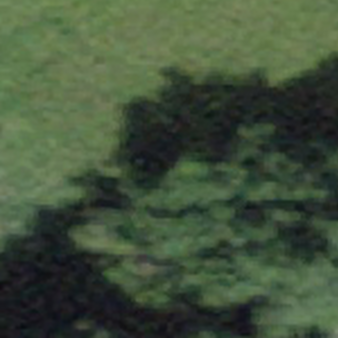
Label: other